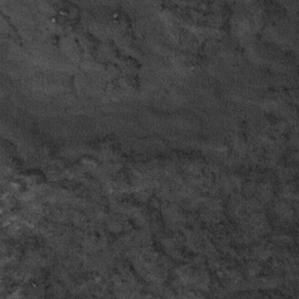
Label: frost